Question: I am running a query to try and get a count of duplicate id records.
"song" is a subdocument which contains just an _id field in the database. After I run the query I am getting these strange characters in my console output, how come I am not able to get the actual id string that looks like, "555699e4ab3e43ec12accaf9"?

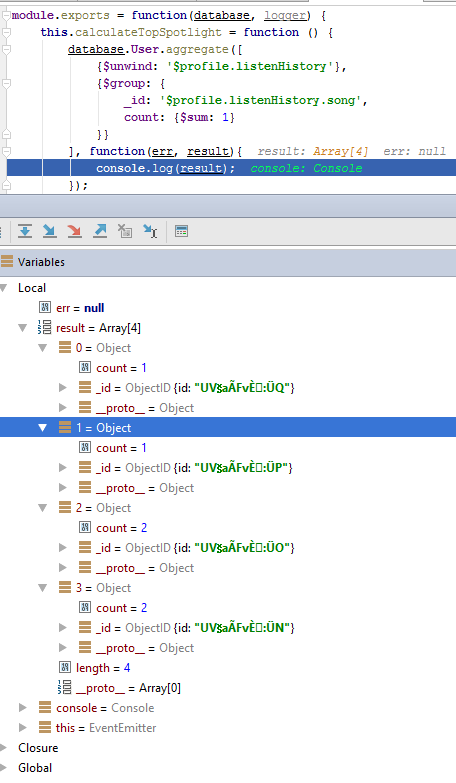
Answer: Those characters are the 12 byte id string.
And it's actually '_id.id' i.e. 'id' property on the '_id' object which is an <URL>.
Your 24 byte binary "555.." is '_id' itself, which converts to string automatically if you use it as one.
---

<URL>
Unfortunately for you, whatever IDE you're using is showing it as an object (which is actually what it really is).
Try 'console.log(util.inspect(results))' (be sure to 'require' the 'util' module)
---
In any case, 'console.log(result[0]._id)' will give you the 24 byte hex string "5556...ccaf9".
If you don't want the '_id' which is an object, there's also a getter 'id' which is a String by default.
'''
console.log(typeof result[0]._id) //=> "object"
console.log(typeof result[0].id) //=> "string"
'''